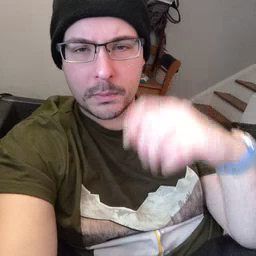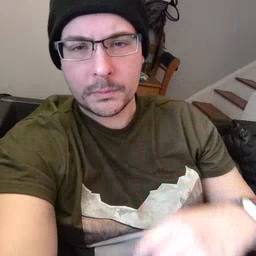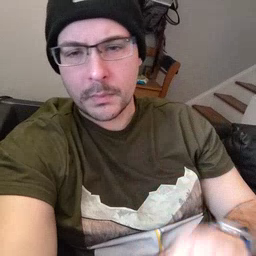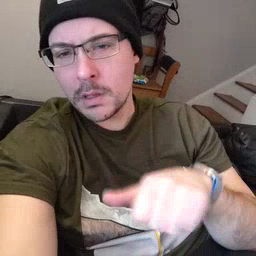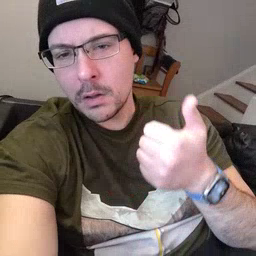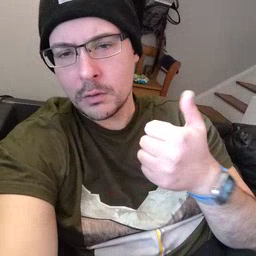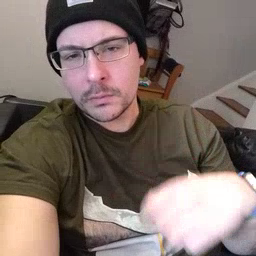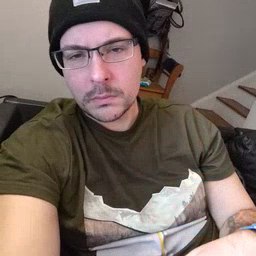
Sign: another